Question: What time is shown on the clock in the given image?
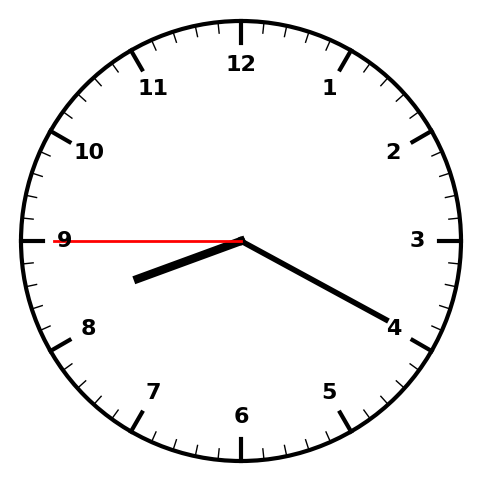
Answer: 08:19:45